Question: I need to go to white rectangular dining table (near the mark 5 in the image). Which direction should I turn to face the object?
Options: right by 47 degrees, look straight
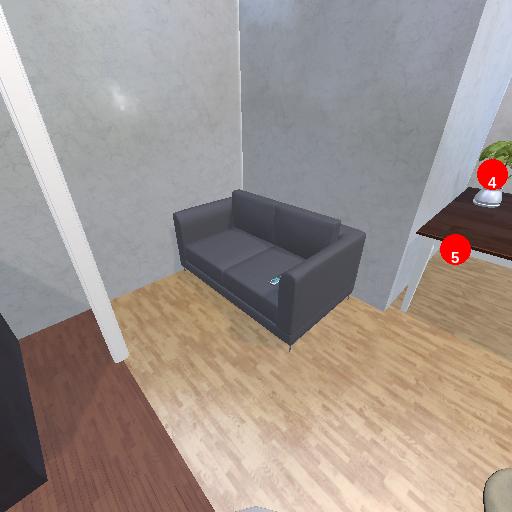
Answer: right by 47 degrees